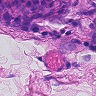
Metastatic tissue present: yes